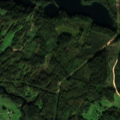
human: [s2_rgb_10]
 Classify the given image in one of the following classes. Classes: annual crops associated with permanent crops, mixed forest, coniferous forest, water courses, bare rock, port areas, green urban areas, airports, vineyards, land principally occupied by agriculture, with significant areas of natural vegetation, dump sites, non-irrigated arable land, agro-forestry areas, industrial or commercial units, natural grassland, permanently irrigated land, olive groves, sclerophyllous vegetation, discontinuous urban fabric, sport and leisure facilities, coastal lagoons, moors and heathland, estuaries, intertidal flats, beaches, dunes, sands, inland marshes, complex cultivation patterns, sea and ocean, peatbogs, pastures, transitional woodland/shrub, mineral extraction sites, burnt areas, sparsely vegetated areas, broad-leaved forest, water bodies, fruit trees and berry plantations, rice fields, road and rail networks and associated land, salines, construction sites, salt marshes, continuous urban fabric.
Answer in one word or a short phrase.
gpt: pastures, land principally occupied by agriculture, with significant areas of natural vegetation, mixed forest, water bodies